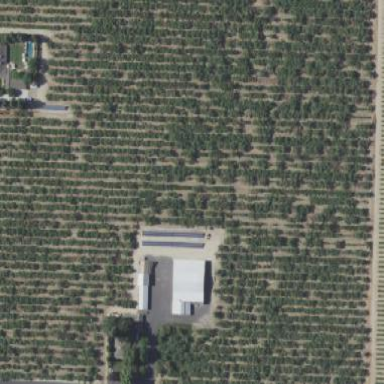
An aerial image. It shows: Almond orchard with rows of almond trees.